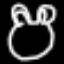
Label: frog